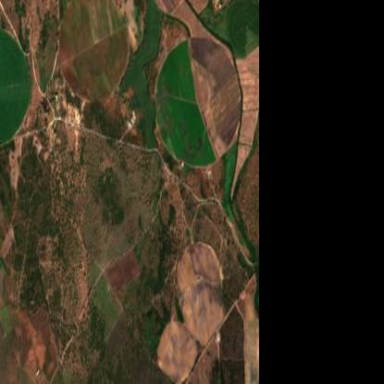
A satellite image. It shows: Forest area with trees and dehesa grassland.